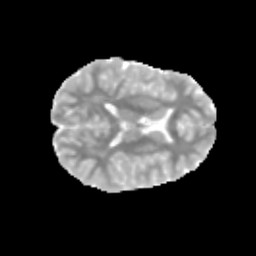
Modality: MD
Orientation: axial
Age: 13
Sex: male
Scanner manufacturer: siemens
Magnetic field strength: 3 T
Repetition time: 3.8 s
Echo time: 0.07 s